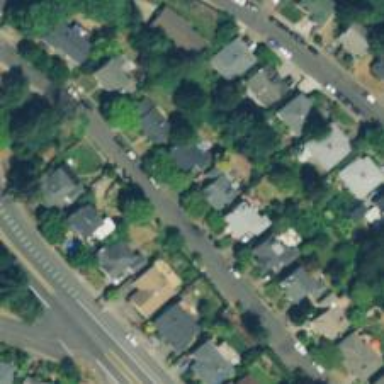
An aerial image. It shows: Neighborhood.